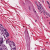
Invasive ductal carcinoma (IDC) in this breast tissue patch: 0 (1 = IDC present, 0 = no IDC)